Question: >
<URL>
Currently all the solutions on this site don't work. I am an admin on a facebook page and would like to export the ID's off all my fans, is this possible ?
<URL> uid FROM page_fan WHERE page_id= [PAGE_ID]&access_token=[ACCESS_TOKEN]

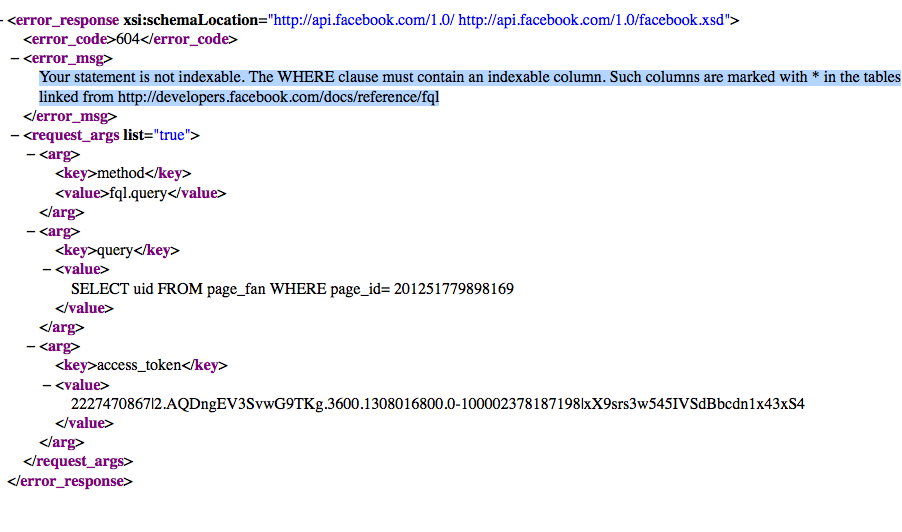
Answer: EDIT: no longer possible, see <URL>
---
FQL:
'''
SELECT uid FROM page_fan WHERE page_id = <page_id>
'''